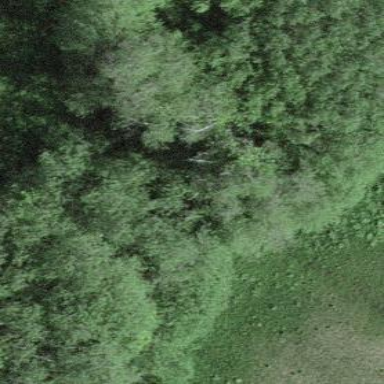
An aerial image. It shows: Forest area dominated by broadleaved trees.